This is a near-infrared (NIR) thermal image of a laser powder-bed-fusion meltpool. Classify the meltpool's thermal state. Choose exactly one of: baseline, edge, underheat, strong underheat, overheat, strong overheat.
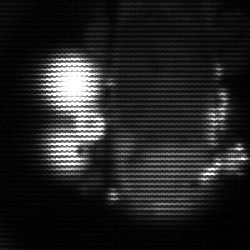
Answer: strong underheat